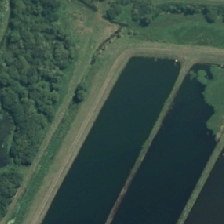
Land cover: lake_pond